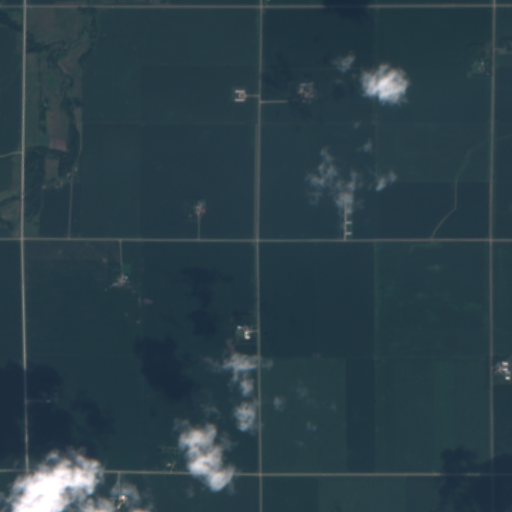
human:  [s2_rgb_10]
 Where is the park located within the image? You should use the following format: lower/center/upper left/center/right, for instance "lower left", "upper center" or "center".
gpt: There is no park in the image.